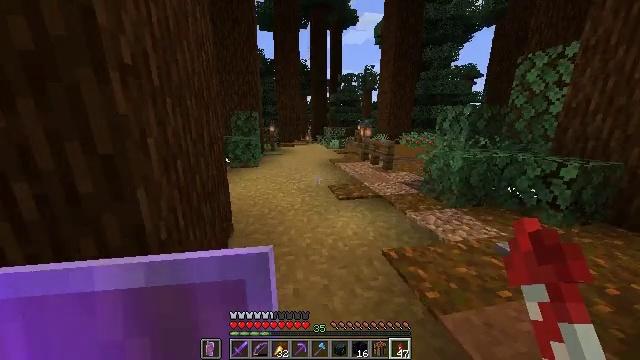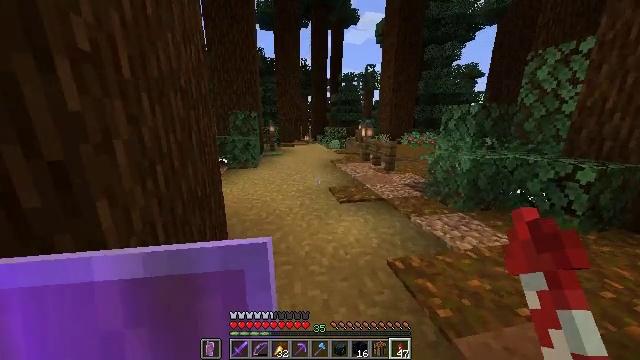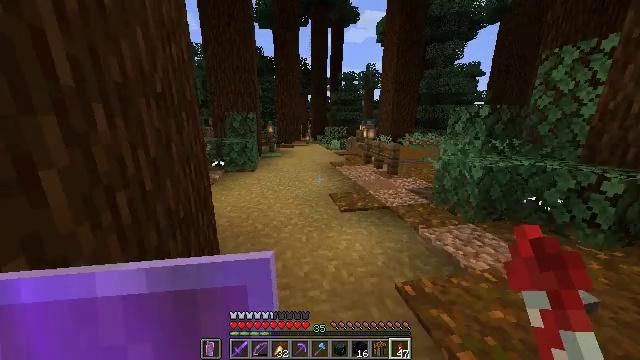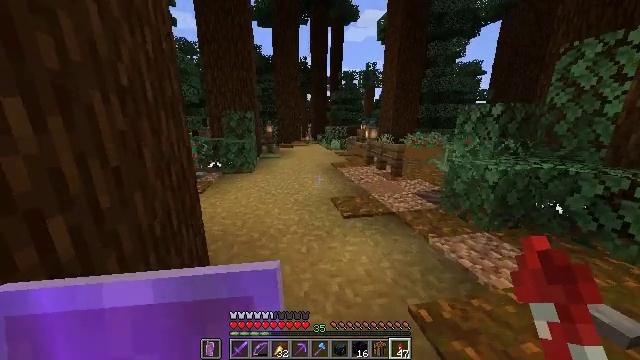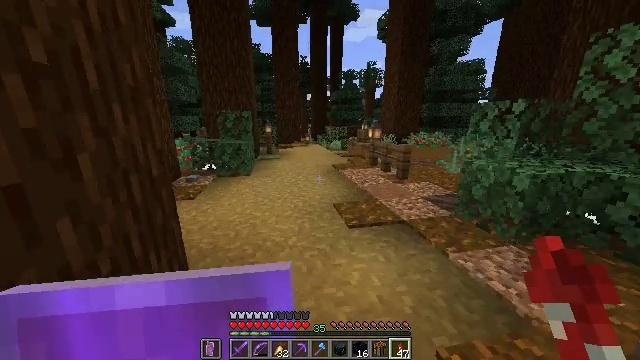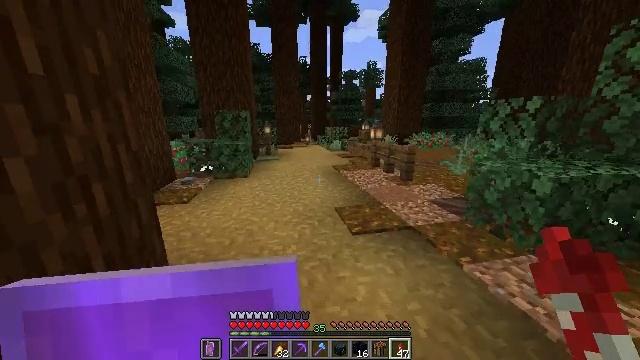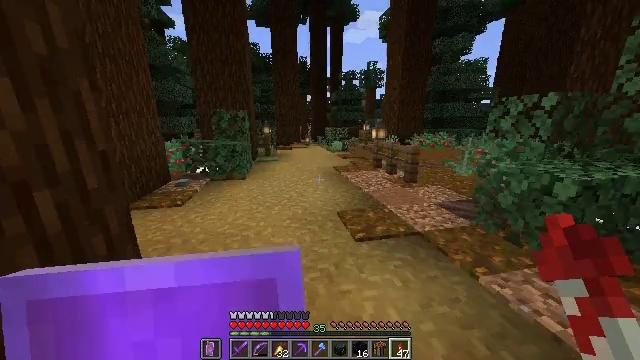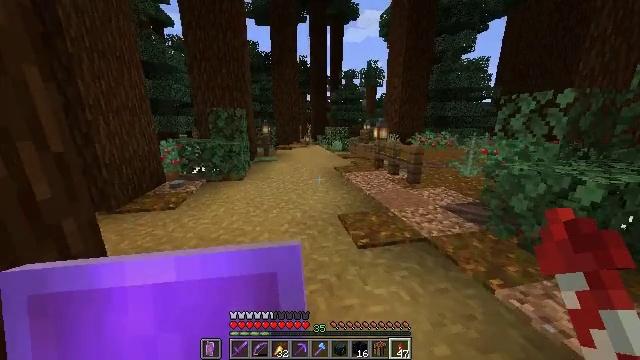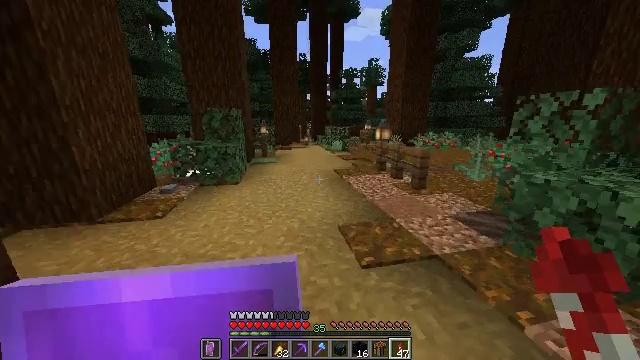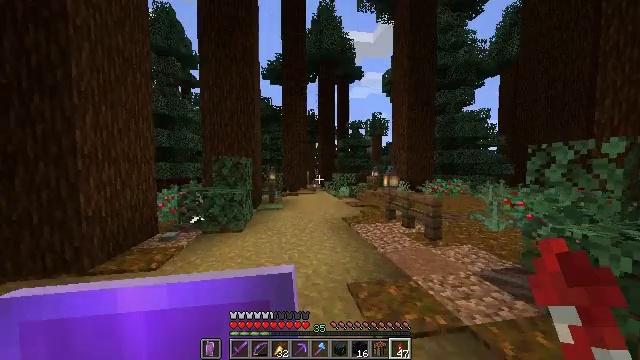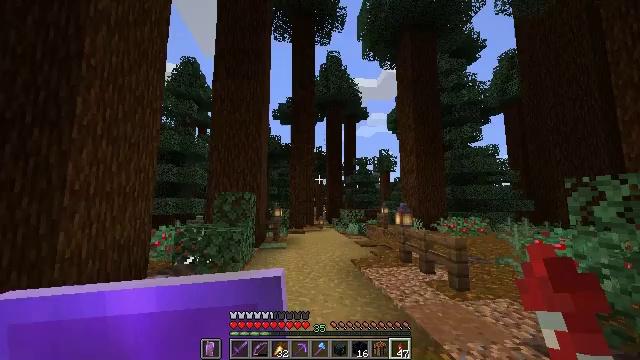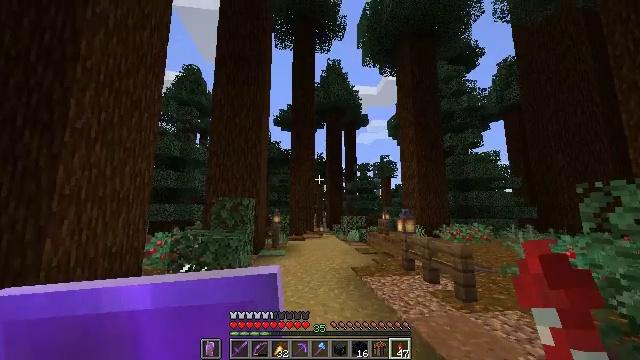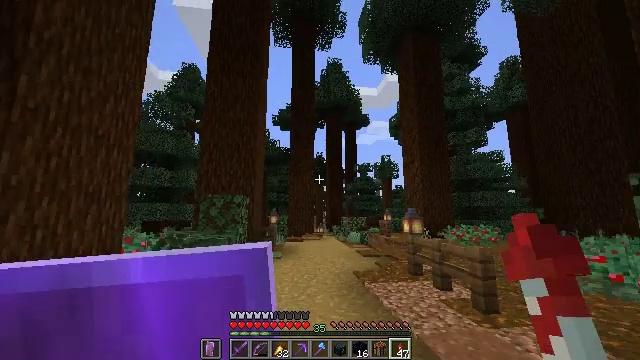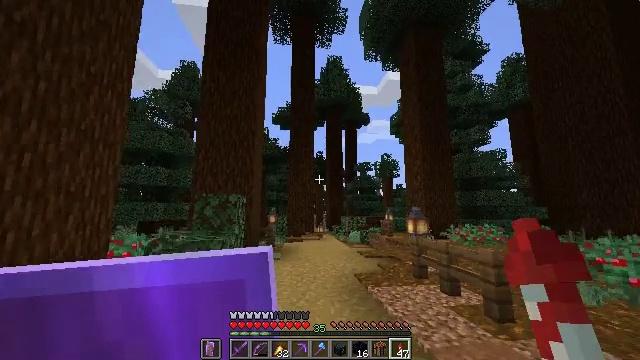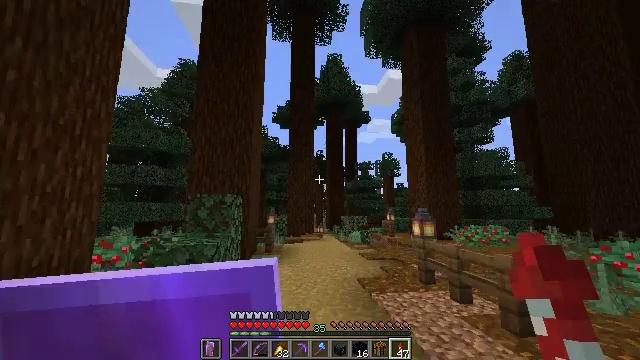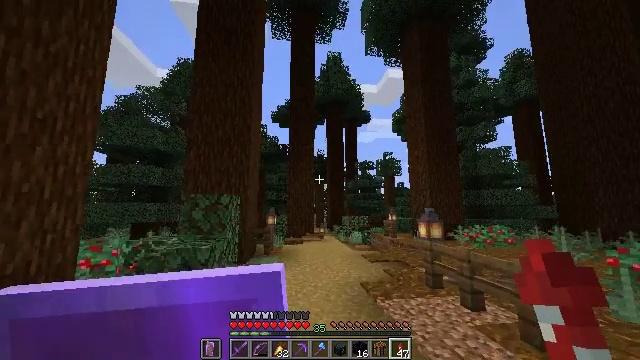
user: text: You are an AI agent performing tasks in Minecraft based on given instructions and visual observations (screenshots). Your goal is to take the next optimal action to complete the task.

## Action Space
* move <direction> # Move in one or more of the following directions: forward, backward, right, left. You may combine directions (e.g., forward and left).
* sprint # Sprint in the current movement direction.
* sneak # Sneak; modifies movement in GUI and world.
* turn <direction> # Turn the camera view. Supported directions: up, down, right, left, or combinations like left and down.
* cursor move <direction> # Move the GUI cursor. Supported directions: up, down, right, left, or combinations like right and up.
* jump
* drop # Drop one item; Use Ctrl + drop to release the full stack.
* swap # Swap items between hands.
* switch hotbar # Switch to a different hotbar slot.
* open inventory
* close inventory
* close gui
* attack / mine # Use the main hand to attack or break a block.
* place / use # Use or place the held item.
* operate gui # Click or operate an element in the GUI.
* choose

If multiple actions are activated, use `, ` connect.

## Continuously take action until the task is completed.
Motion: motion action
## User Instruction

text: Craft a light gray carpet.
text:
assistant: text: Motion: move forward, sprint, attack / mine
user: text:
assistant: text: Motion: move forward, sprint, attack / mine
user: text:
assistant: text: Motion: move forward, sprint, attack / mine
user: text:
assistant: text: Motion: move forward, sprint, attack / mine
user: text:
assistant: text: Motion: move forward, sprint, attack / mine
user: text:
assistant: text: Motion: move forward, sprint, attack / mine
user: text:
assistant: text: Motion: move forward, sprint, attack / mine
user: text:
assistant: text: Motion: move forward, sprint, attack / mine
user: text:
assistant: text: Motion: move forward, sprint, turn left and up, attack / mine
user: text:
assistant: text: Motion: move forward, sprint, turn left and up, attack / mine
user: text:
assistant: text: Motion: move forward, sprint, turn up, attack / mine
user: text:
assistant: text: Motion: move forward, sprint, attack / mine
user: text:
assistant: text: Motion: move forward, sprint, attack / mine
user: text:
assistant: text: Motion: move forward, sprint, attack / mine
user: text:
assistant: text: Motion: move forward, sprint, attack / mine
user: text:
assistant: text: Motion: move forward, sprint, attack / mine
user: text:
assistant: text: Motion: move forward, sprint, attack / mine
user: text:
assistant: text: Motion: move forward, sprint, attack / mine
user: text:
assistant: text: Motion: move forward, sprint, turn down, attack / mine
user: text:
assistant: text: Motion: move forward, sprint, turn right and down, attack / mine
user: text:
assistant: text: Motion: move forward, sprint, turn down, attack / mine
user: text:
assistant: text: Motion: move forward, sprint, turn down, attack / mine
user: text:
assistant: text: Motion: move forward, sprint, attack / mine
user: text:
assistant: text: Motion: move forward, sprint, attack / mine
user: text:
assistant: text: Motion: move forward, sprint, attack / mine
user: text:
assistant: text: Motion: move forward, sprint, attack / mine
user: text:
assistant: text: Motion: move forward, sprint, attack / mine
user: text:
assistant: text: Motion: move forward, sprint, attack / mine
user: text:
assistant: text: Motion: move forward, sprint, attack / mine
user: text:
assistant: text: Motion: move forward, sprint, attack / mine